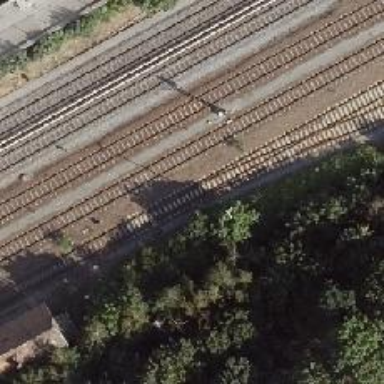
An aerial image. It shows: Historical railway yard used for rail service.